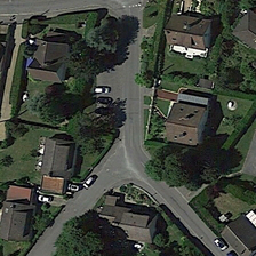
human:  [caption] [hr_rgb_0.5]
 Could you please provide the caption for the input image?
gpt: several cars are passing through this green serene neighborhood .

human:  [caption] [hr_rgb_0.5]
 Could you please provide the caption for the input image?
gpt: a lambdoidale separates the residence that includes trees and many cars.

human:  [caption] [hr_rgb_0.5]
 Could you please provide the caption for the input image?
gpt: Lamboids separate residents including trees and many cars.

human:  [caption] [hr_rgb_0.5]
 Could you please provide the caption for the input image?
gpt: One character separates the house, which includes trees and many cars.

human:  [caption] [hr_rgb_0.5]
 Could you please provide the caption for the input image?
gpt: Houses and cars include trees